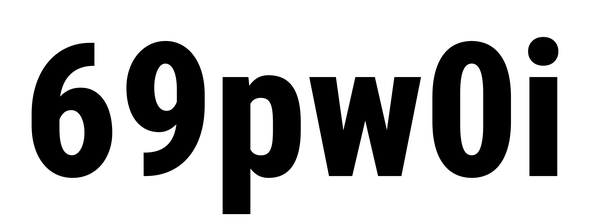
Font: Roboto_Condensed_ExtraBold